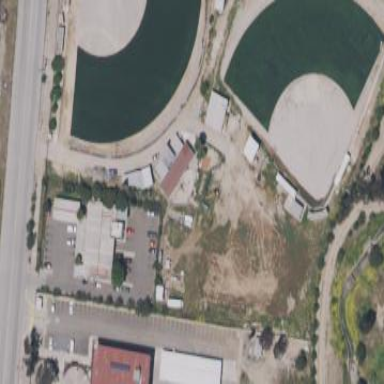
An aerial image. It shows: Baseball pitch for leisure and sports activities.